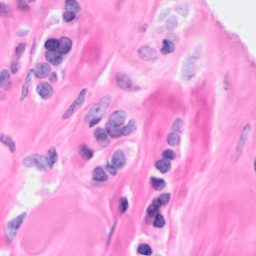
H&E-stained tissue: Breast